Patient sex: F
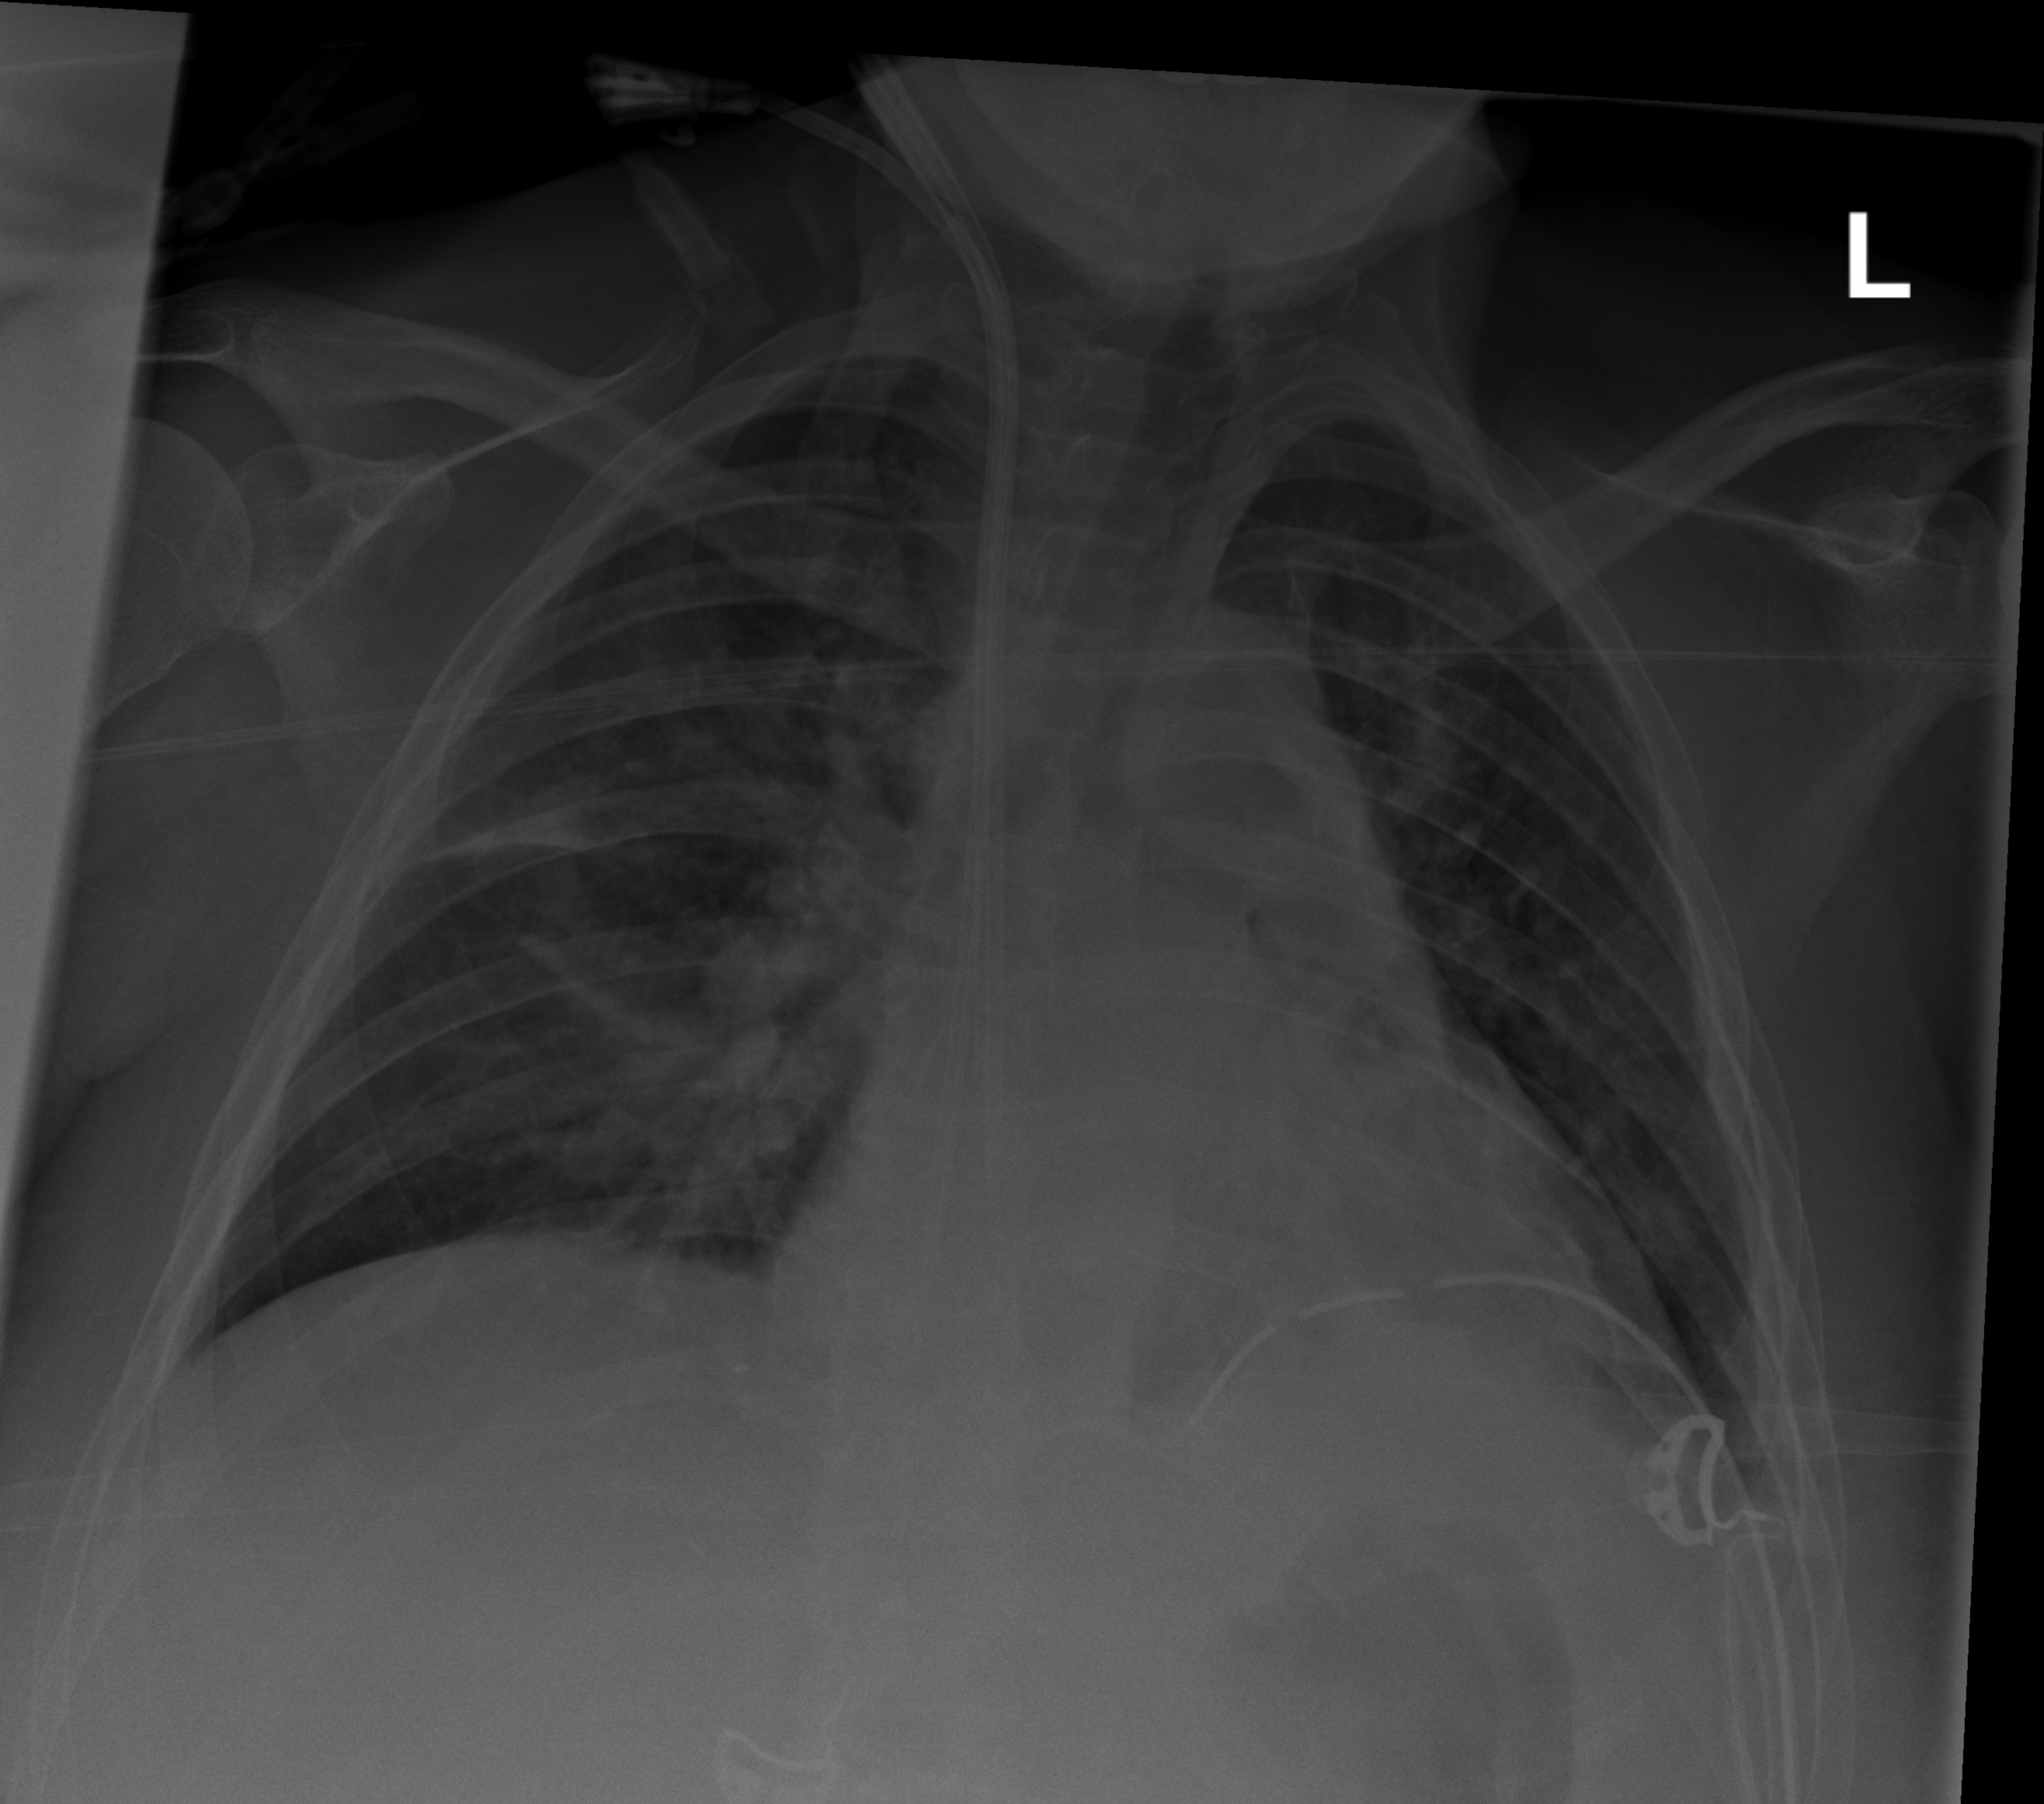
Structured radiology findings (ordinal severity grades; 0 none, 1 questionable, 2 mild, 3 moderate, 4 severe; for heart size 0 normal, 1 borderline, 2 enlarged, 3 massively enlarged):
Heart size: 1
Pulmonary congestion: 2
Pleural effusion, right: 1
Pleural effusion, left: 2
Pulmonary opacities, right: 2
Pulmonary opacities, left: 2
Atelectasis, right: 2
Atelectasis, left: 2